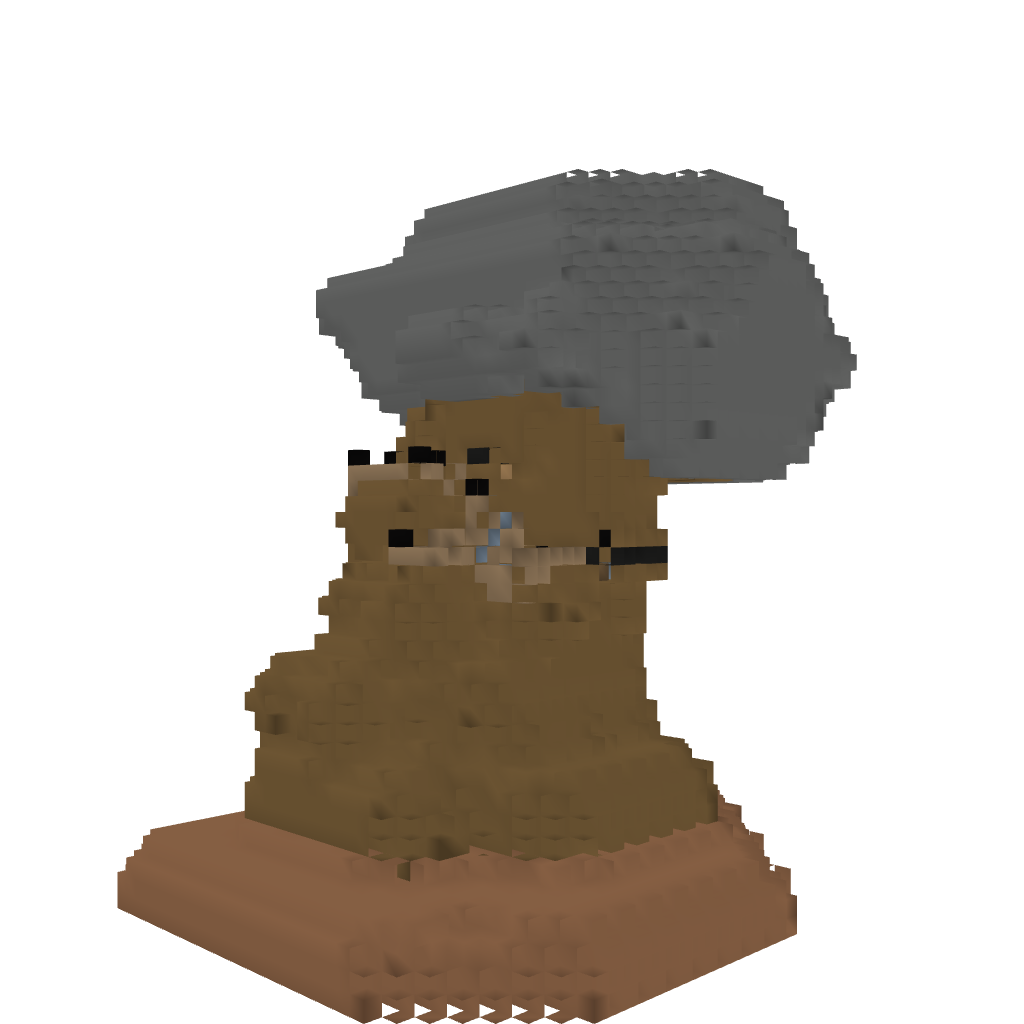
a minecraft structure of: Treehouse